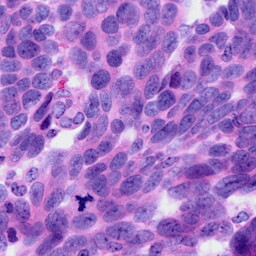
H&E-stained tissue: Ovarian